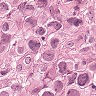
Metastatic tissue present: yes